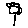
Label: flower